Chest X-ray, AP view. Patient: 28 years old, sex F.
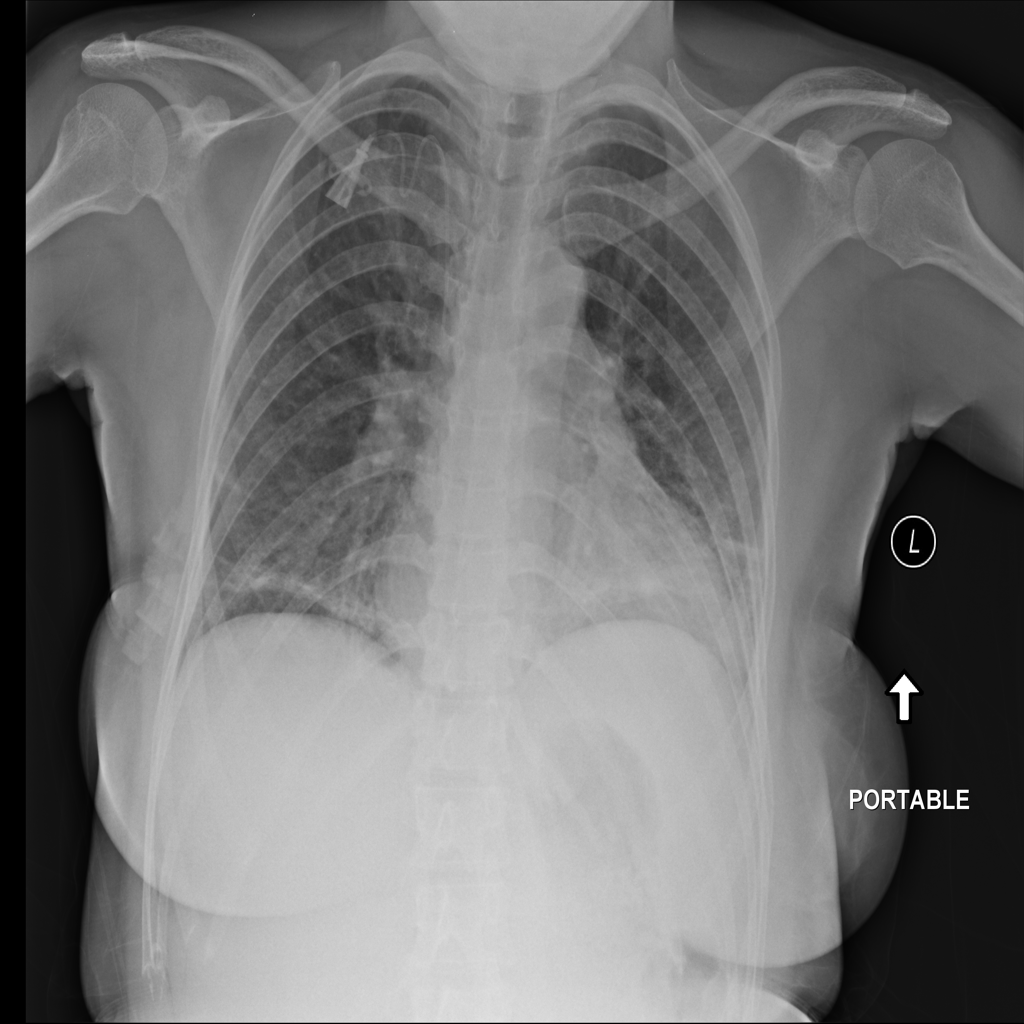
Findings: No Finding